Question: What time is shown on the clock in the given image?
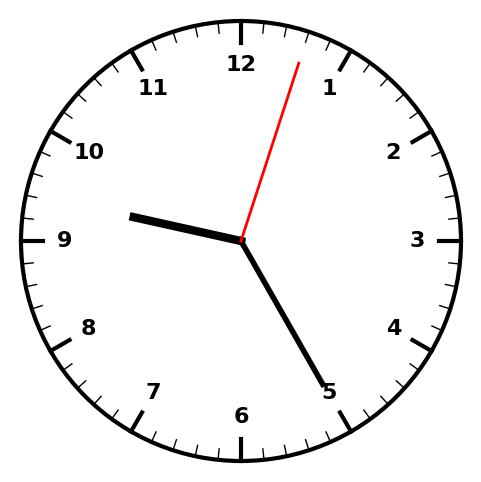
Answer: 09:25:03